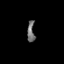
Tissue: prostate
Cell type: T cells
Senescence score: 0.3544
Nuclear area (px): 152
Mean DAPI intensity: 111.967